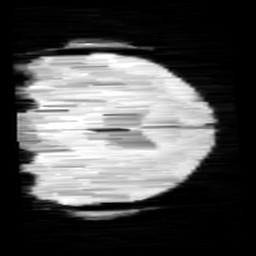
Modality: minIP
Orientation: coronal
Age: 12
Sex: female
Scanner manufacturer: siemens
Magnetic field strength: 3 T
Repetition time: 0.027 s
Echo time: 0.02 s